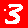
Digit: 3